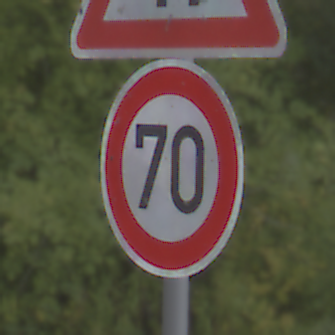
Verkehrszeichen: Geschwindigkeit70
Zusatzzeichen oben: EinseitigVerengteFahrbahnRechts
Umgebung: Outdoor, Suburban
Tageszeit: Midday
Wetter: Overcast
Licht: Natural
Jahreszeit: NotSpecified
Kontrast: LowContrast